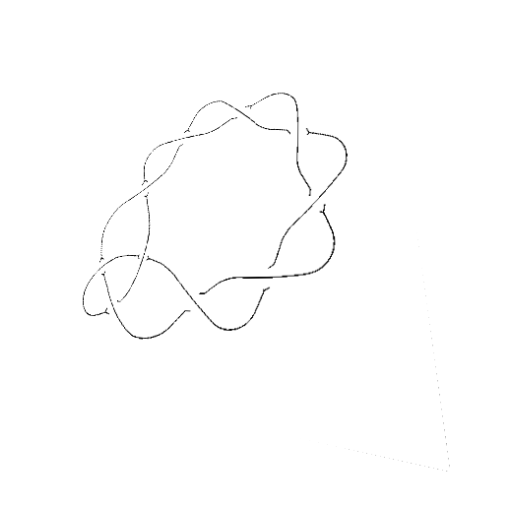
Crossing number: 10